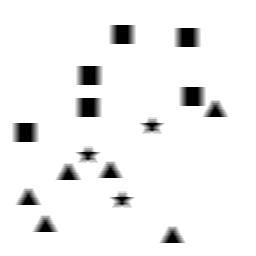
Squares: 6
Triangles: 6
Stars: 3
Total shapes: 15